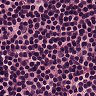
Metastatic tissue present: no